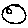
Label: moon